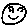
Label: smiley face